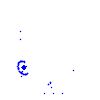
Particle: electron